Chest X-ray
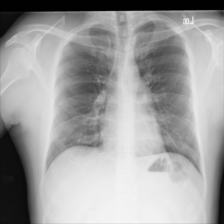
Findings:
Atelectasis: negative
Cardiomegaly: negative
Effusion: negative
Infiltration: negative
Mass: negative
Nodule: negative
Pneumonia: negative
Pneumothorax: negative
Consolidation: negative
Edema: negative
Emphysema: negative
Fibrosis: negative
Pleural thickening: negative
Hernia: negative